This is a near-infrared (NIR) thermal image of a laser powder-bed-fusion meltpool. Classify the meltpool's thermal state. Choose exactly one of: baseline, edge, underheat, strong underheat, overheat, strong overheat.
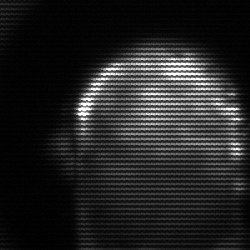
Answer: baseline